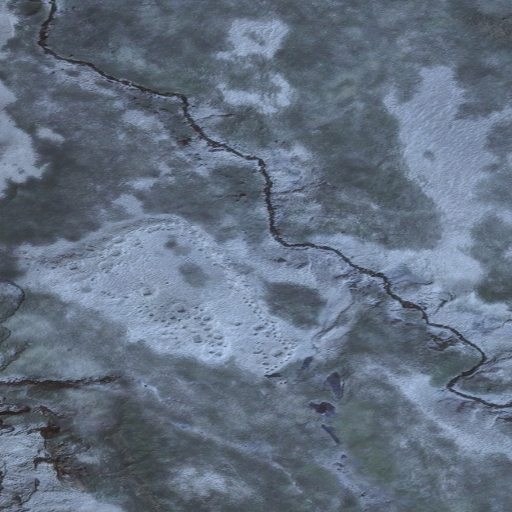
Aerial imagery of cape in Alaska named Petrel Point containing only unknown